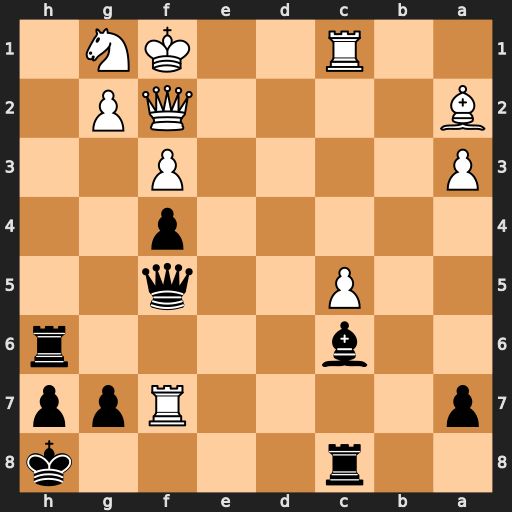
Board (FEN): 2r4k/p4Rpp/2b4r/2P2q2/5p2/P4P2/B4QP1/2R2KN1
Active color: b
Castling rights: -
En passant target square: -
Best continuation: Bb5+ Bc4 Bxc4+ Rxc4 Qxf7